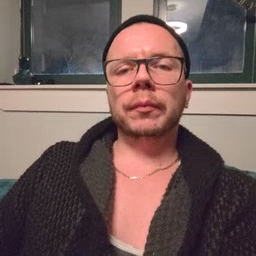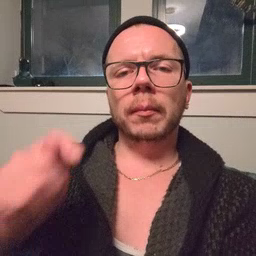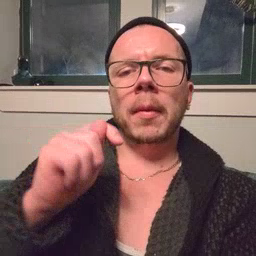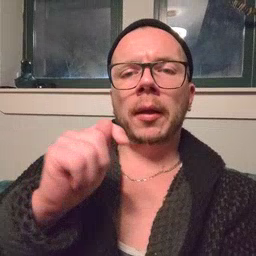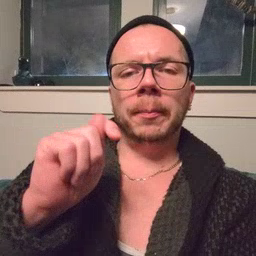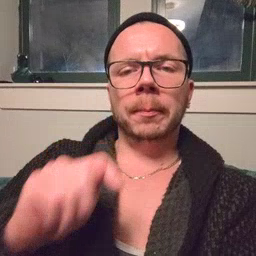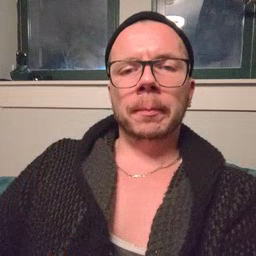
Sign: potty